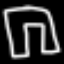
Label: pants